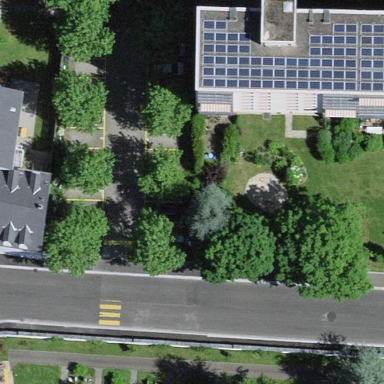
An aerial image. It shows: Street-side parking area with paving stones.